Question: I have a datecolumn in my grid. Is there a way to ensure than that the date value will not be empty.
ie see the below image. This field has a date. But when i double click to edit the value is cleared.

'''
{
id: 'Created',
text: "Created",
dataIndex: 'Created',
xtype: 'datecolumn',
format: 'd/m/Y H:m',
width: 150,
sortable: true,
field: {
xtype: 'datefield',
allowBlank: true,
format: 'd/m/Y H:m'
}
},
'''
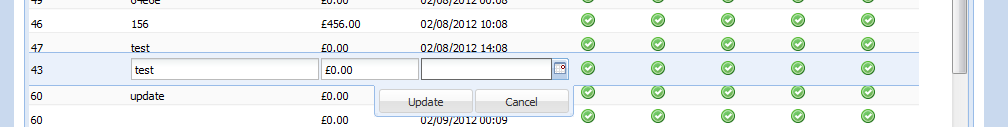
Answer: Your last 'm' in the dateformat refers to the month, it should be ''d/m/Y H:i'' if you want it to refer to the minutes. Also by the looks of your screenshot, it should have month first ''m/d/Y/ H:i'' unless there is something going on on the 2nd of every month in the future, e.g. your "02/08/2012" is to be 2 August 2012. To answer your question though:
Make sure you have the format defined in the model (it looks like you may because it renders ok without the editor), can't tell though:
'''
// your column model
Ext.define('Whatever', {
extend: 'Ext.data.Model',
fields: [
...,
{name: 'Created', type: 'date', dateFormat: 'm/d/Y H:i'},
...,
]
});
'''
Column config should be something like this (use 'editor' config - not field):
'''
columns: [..., {
// date column
id: 'Created',
xtype: 'datecolumn',
header: 'Created',
dataIndex: 'Created',
width: 150,
sortable: true,
editor: {
xtype: 'datefield',
allowBlank: true,
format: 'm/d/Y H:i',
}, ...
}]
'''